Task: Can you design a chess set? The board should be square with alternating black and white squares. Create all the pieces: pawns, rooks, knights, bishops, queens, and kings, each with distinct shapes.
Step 2672:
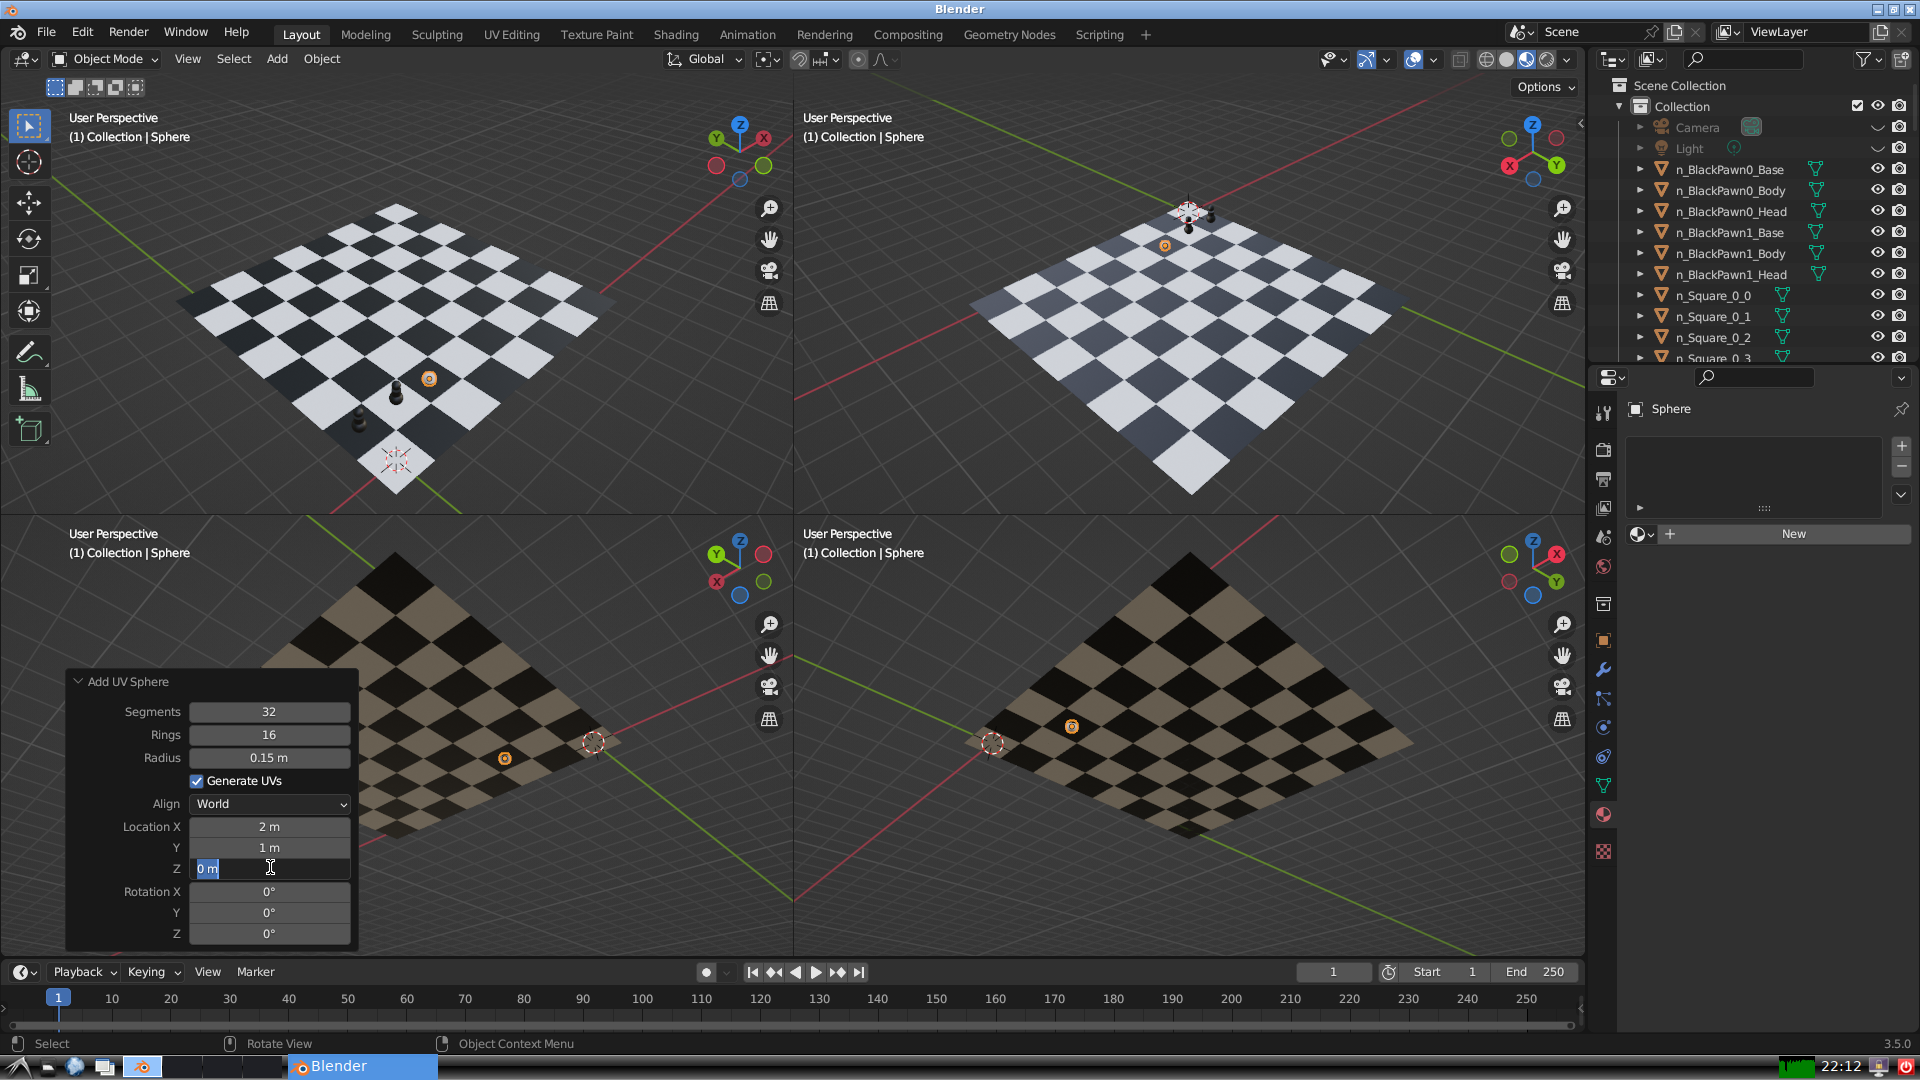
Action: input_text: 0.15